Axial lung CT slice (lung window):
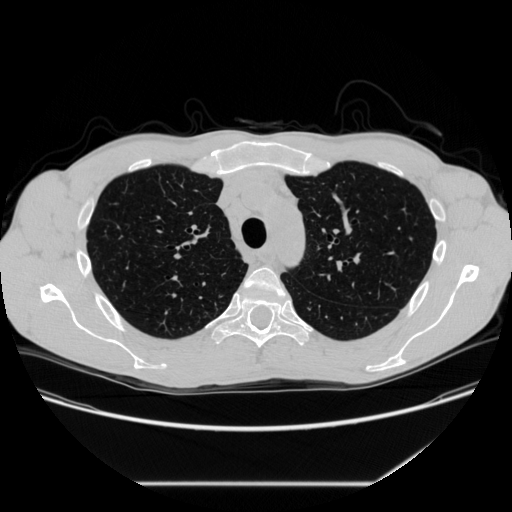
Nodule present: no